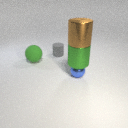
large green rubber sphere behind small blue metal sphere